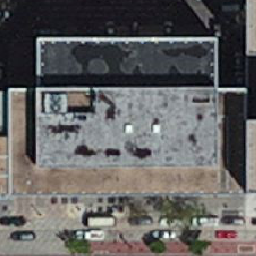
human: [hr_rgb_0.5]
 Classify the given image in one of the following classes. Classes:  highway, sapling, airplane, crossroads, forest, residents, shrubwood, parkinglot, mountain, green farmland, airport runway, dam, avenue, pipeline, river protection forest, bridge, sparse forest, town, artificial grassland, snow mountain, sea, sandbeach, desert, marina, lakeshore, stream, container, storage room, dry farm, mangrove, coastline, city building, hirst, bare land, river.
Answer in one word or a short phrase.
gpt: city building